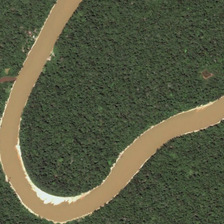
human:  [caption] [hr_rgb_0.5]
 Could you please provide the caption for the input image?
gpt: the stretch of saddle shaped river is across the dense forest .

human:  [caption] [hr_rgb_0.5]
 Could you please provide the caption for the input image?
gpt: a tributary river pours into the river with a sharp bend .

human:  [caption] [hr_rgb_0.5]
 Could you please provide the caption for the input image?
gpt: a brown brook goes through the forest and join this yellow river .

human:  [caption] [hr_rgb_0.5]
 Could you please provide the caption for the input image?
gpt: the stretch of saddle shaped river is across the dense forest .

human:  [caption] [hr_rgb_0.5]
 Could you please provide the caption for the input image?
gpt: many green trees are in two sides of a curved yellow river .